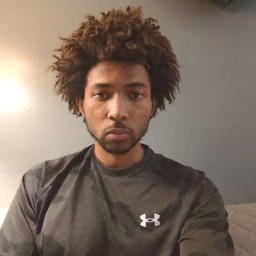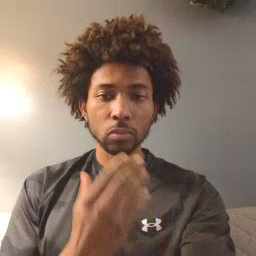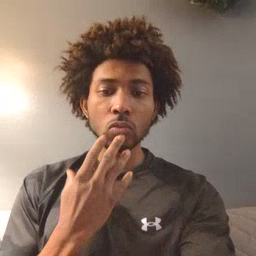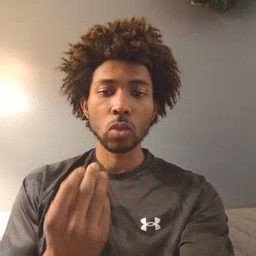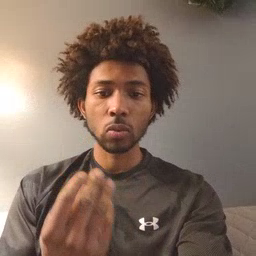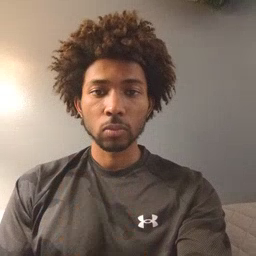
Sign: wet